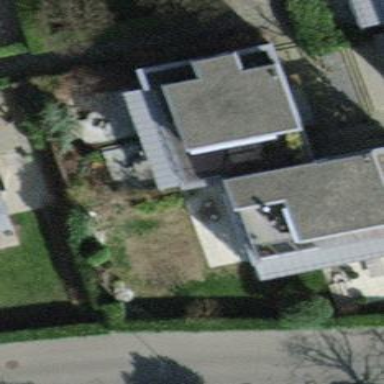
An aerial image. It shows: The building has flat roof that is oriented across.